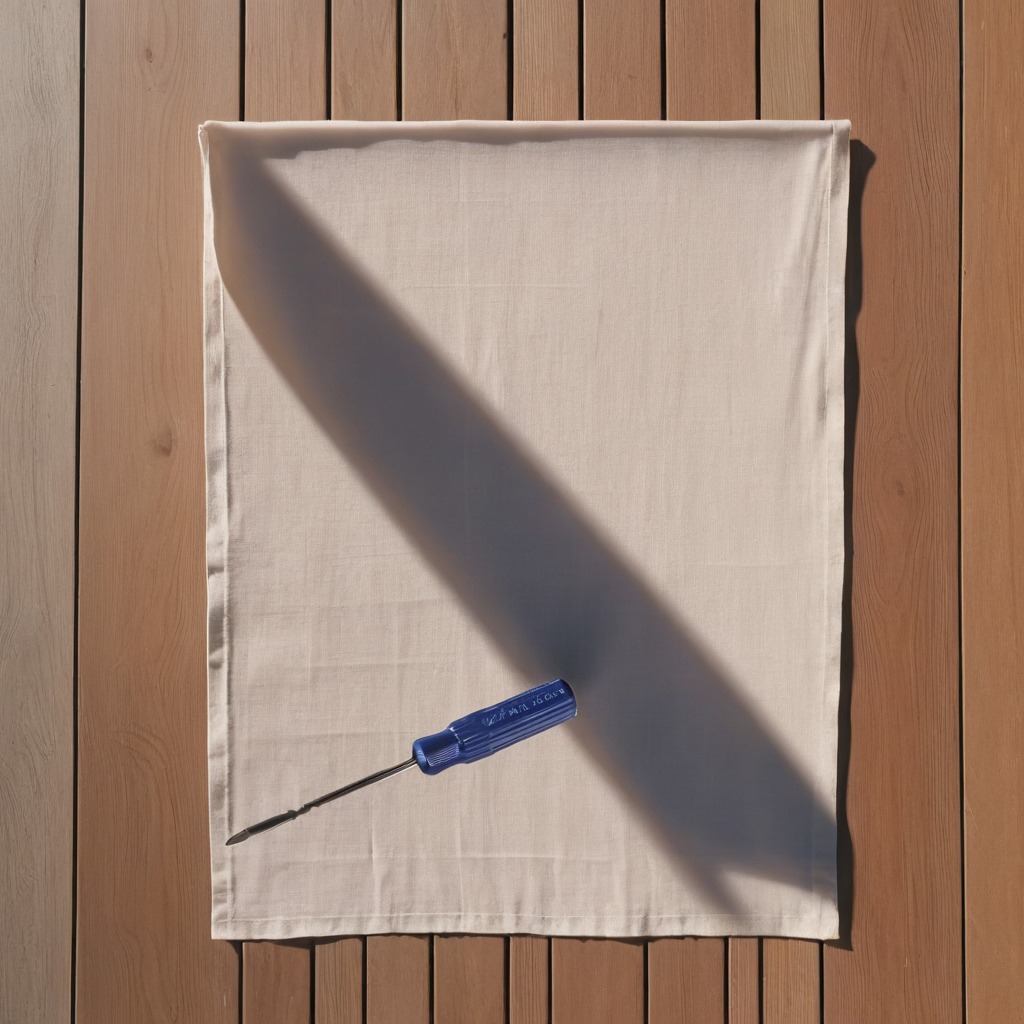
A screwdriver lying on a wooden table in an outdoor workshop during daytime bright natural light soft shadows worn but beneath the cloth